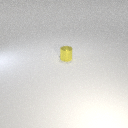
small yellow metal cylinder